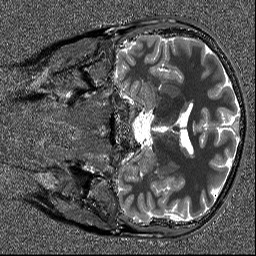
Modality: T1map
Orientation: coronal
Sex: male